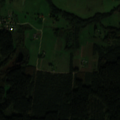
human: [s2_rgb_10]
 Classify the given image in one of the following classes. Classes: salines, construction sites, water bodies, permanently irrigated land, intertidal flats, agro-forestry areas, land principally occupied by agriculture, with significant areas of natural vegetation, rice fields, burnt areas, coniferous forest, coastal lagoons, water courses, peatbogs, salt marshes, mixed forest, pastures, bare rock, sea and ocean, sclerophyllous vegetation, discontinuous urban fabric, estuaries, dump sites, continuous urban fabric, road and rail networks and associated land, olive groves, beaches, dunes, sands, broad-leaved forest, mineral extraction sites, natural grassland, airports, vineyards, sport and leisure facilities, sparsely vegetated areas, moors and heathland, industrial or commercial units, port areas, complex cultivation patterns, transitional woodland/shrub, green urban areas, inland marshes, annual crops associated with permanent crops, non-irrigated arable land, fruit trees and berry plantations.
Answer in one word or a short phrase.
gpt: non-irrigated arable land, complex cultivation patterns, broad-leaved forest, coniferous forest